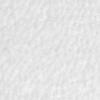
Label: no_change